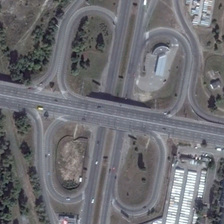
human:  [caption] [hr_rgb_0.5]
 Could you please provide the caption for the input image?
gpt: it is a complicated traffic facility with wide straight flyover and several side roads .

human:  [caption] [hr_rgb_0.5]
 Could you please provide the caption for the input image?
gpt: a viaduct with four loops and four side roads is lying near two parking lots .

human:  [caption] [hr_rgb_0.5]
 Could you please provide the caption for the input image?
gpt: a viaduct with four loops and four side roads is lying near two parking lots .

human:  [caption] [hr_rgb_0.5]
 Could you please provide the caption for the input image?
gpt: a diamand shaped viaduct with four circular roads is next to two parking lots .

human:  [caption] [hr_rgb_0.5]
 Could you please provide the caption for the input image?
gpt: some green trees are near a viaduct .